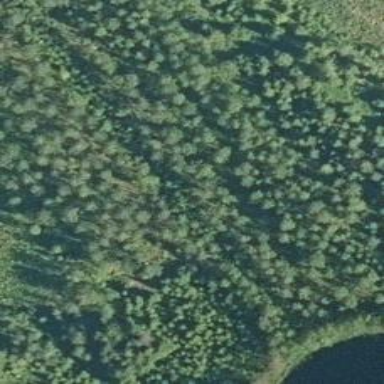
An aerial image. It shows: Forest area.